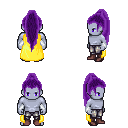
a pixel art fantasy rpg character, male body template, dark elf, purple skin, yellow cape, metal pants, purple extra-long topknot hairstyle, white cloth bracers, maroon shoes, four views (front, back, left, right), 2x2 character sprite sheet, small pixel art, hard edges, no anti-aliasing